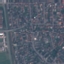
Land use / land cover: Residential